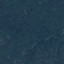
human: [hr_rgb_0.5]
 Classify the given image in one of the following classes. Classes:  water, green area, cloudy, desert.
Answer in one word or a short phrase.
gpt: green area